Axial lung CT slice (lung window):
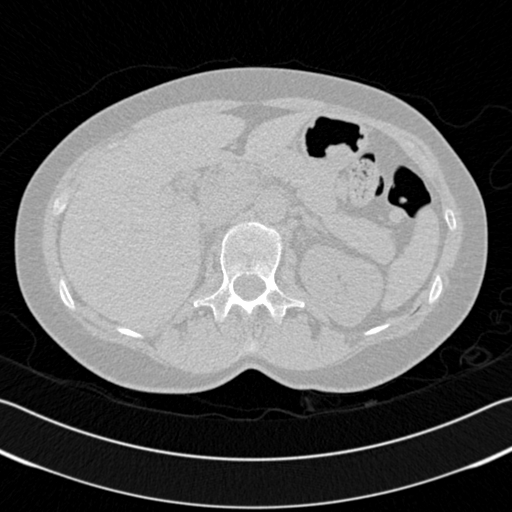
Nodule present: no